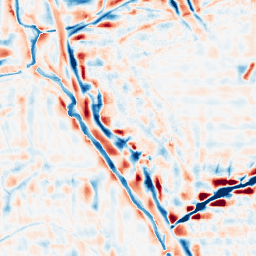
Category: wavelet
Decomposition family: wavelet_reverse_biorthogonal
Decomposition parameters: wavelet: rbio1.3
level: 4
Upsampling method: lanczos
Upsampling parameters: scale: 2
Upsampling scale: 2